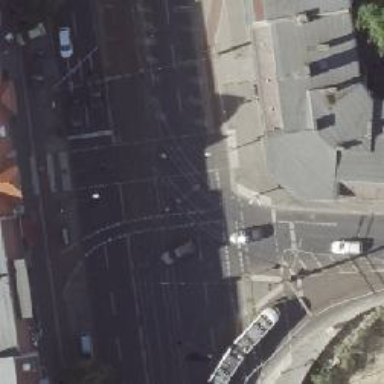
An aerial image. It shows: Tram crossing with traffic signals.